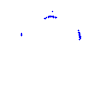
Particle: kaon